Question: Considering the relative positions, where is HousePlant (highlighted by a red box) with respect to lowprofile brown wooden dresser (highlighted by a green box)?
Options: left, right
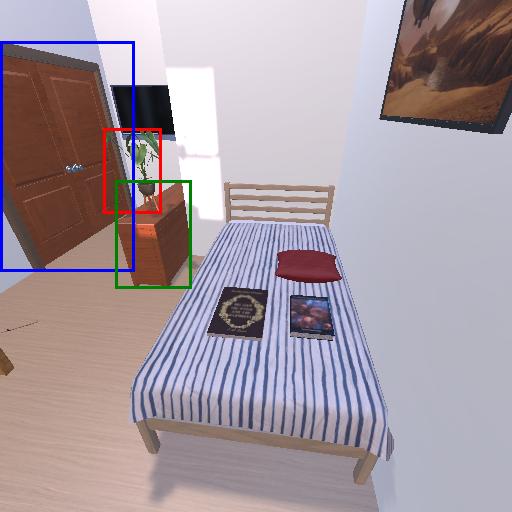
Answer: left